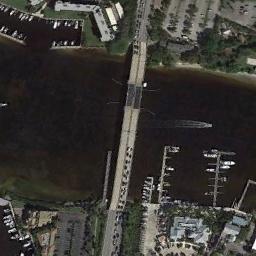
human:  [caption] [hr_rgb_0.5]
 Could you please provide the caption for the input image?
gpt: A bridge built on a dark green river and some harbors on both sides of the river .

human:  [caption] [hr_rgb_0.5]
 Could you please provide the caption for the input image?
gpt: A bridge connects the land on both sides of the deep blue river, And many boats are parked on the bank  There are many cars on the bridge .

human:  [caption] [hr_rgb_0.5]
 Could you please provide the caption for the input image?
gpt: There are two parallel bridges, And the color of the water is dark green .

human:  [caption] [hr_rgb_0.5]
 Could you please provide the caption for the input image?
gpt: There is a bridge with many boats over the river next to many buildings .

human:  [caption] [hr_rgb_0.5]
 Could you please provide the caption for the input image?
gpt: There are a lot of buildings beside the bridge .